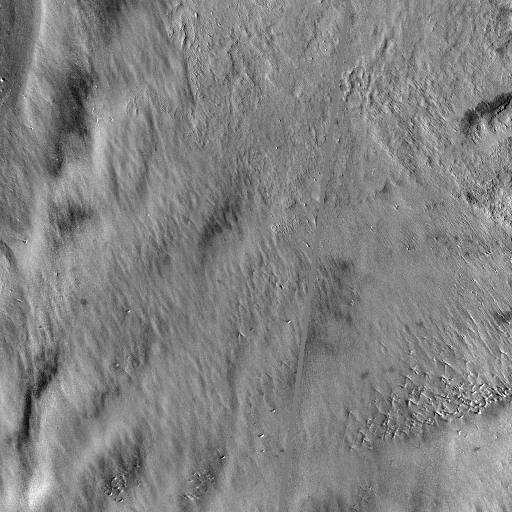
Crater classes present: Background